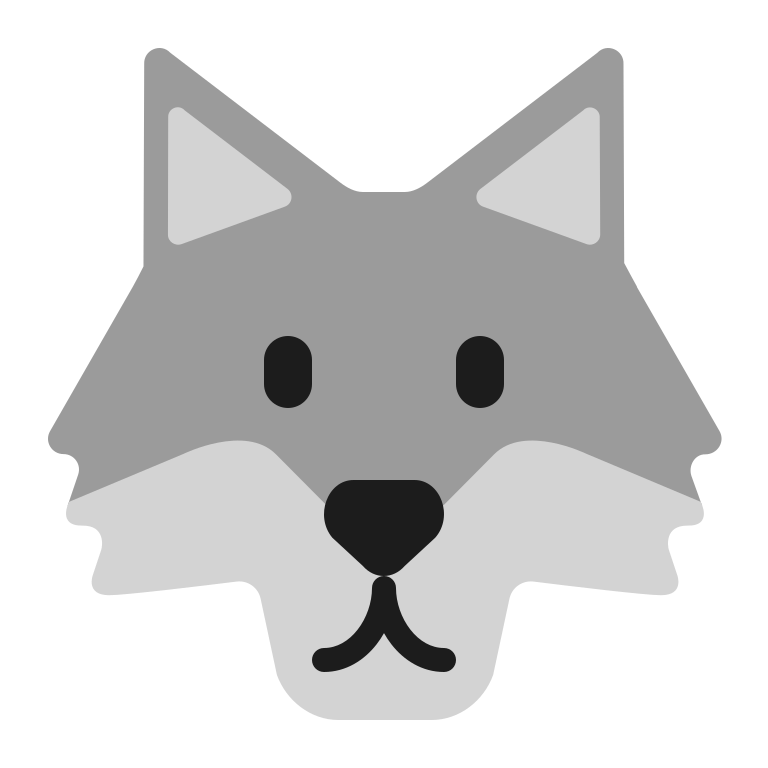
wolf flat